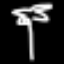
Label: palm tree